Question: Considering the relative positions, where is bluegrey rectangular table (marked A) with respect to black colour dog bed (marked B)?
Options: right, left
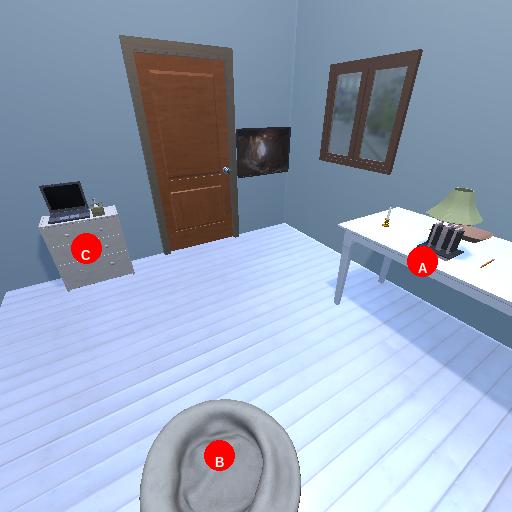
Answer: right